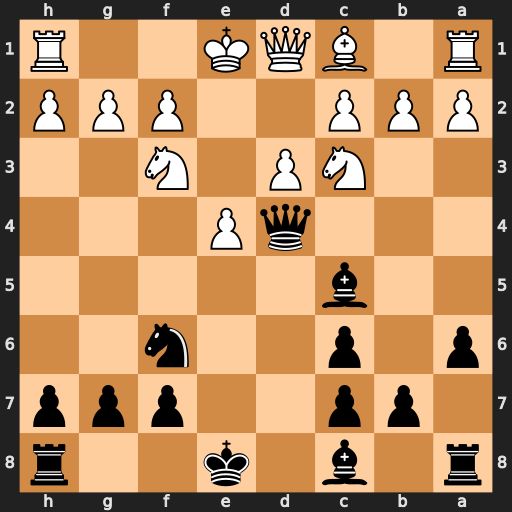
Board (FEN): r1b1k2r/1pp2ppp/p1p2n2/2b5/3qP3/2NP1N2/PPP2PPP/R1BQK2R
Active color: b
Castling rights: KQkq
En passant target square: -
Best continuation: Qxf2#